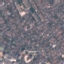
Land use / land cover: Residential